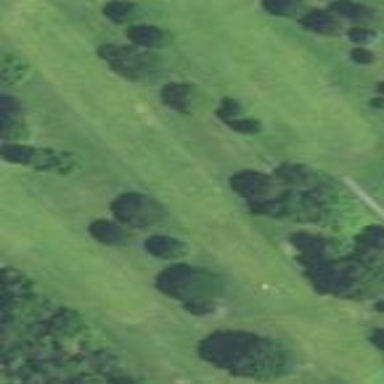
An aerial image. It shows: Golf tee.